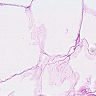
Metastatic tissue present: no